Question: I'm try to make a transparent activity in my Android application.
This is an example picture:

Does anyone know a library that can do this ?
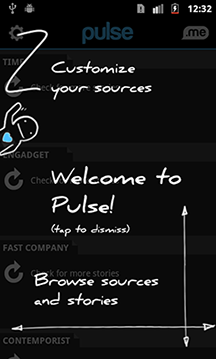
Answer: It goes like this:
'''
<activity android:name=".usual.activity.Declaration"
android:theme="@android:style/Theme.Translucent.NoTitleBar" />
'''
This should help you.